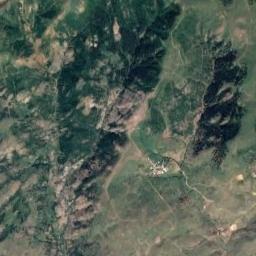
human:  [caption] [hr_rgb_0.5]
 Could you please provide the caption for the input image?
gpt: The mountain has a rugged surface and is covered with dense vegetation .

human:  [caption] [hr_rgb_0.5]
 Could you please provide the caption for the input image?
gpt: This mountain is completely covered by vegetation .

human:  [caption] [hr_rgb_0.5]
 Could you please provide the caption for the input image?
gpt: The mountain is uneven and rough .

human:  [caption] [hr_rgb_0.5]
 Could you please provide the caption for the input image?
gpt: The mountain is full of green plants with lines of bare land .

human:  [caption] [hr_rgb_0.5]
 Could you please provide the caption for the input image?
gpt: There are some green land on the mountain .